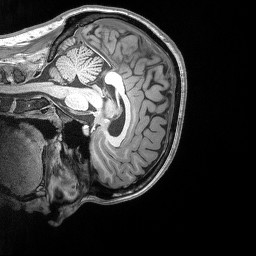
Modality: T1w
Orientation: sagittal
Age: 27
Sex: female
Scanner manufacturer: siemens
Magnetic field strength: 3 T
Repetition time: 2.53 s
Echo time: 0.00164 s